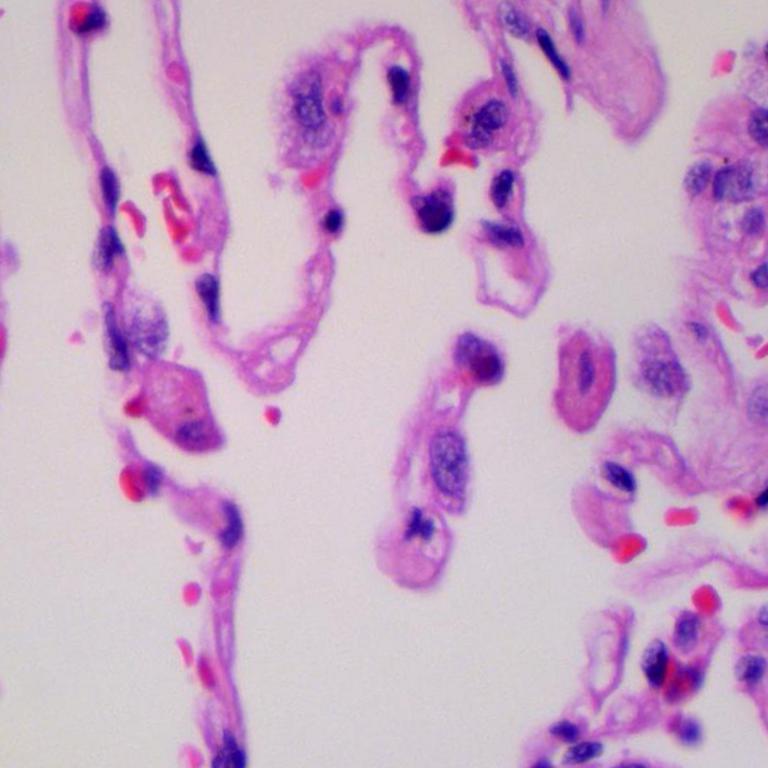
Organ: lung
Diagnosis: benign